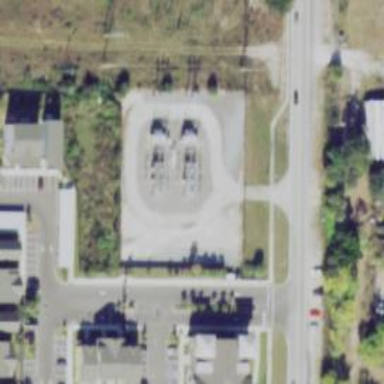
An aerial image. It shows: Outdoor power substation surrounded by fence. The substation operates at the distribution level.